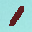
Label: 1